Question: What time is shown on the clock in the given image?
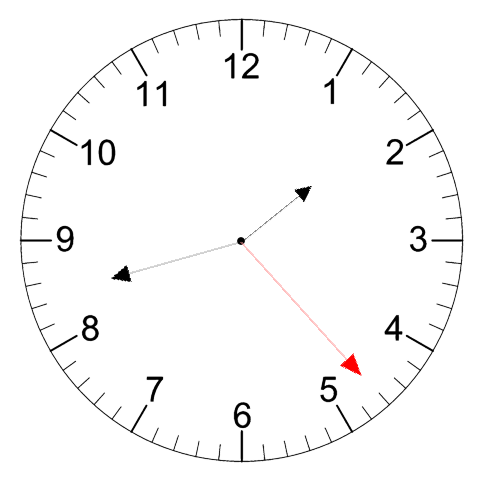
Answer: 01:42:23